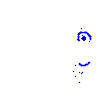
Particle: electron